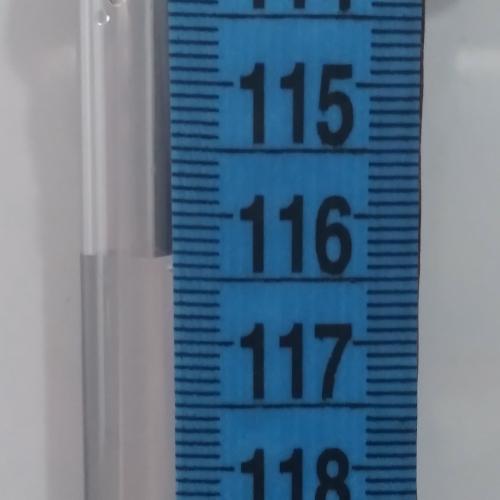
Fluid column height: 116.3 cm